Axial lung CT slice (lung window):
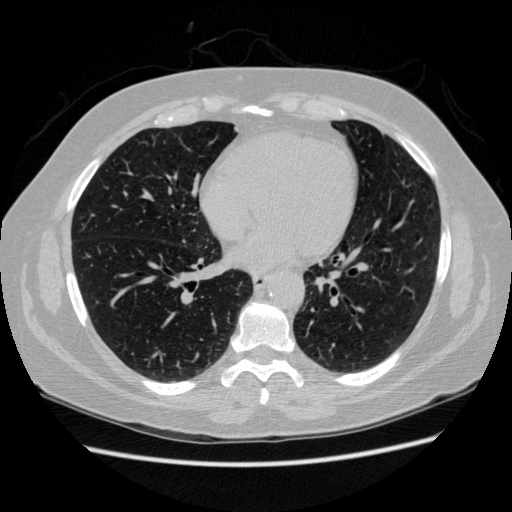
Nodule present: no